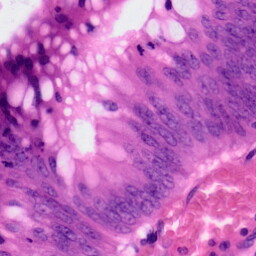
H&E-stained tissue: Colon